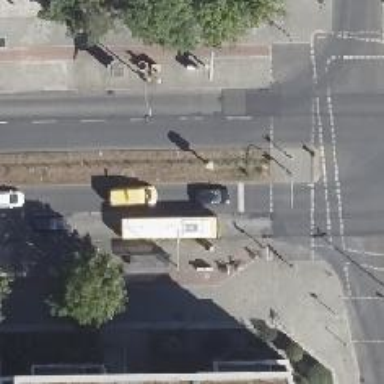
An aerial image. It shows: Road with traffic signals.